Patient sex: M
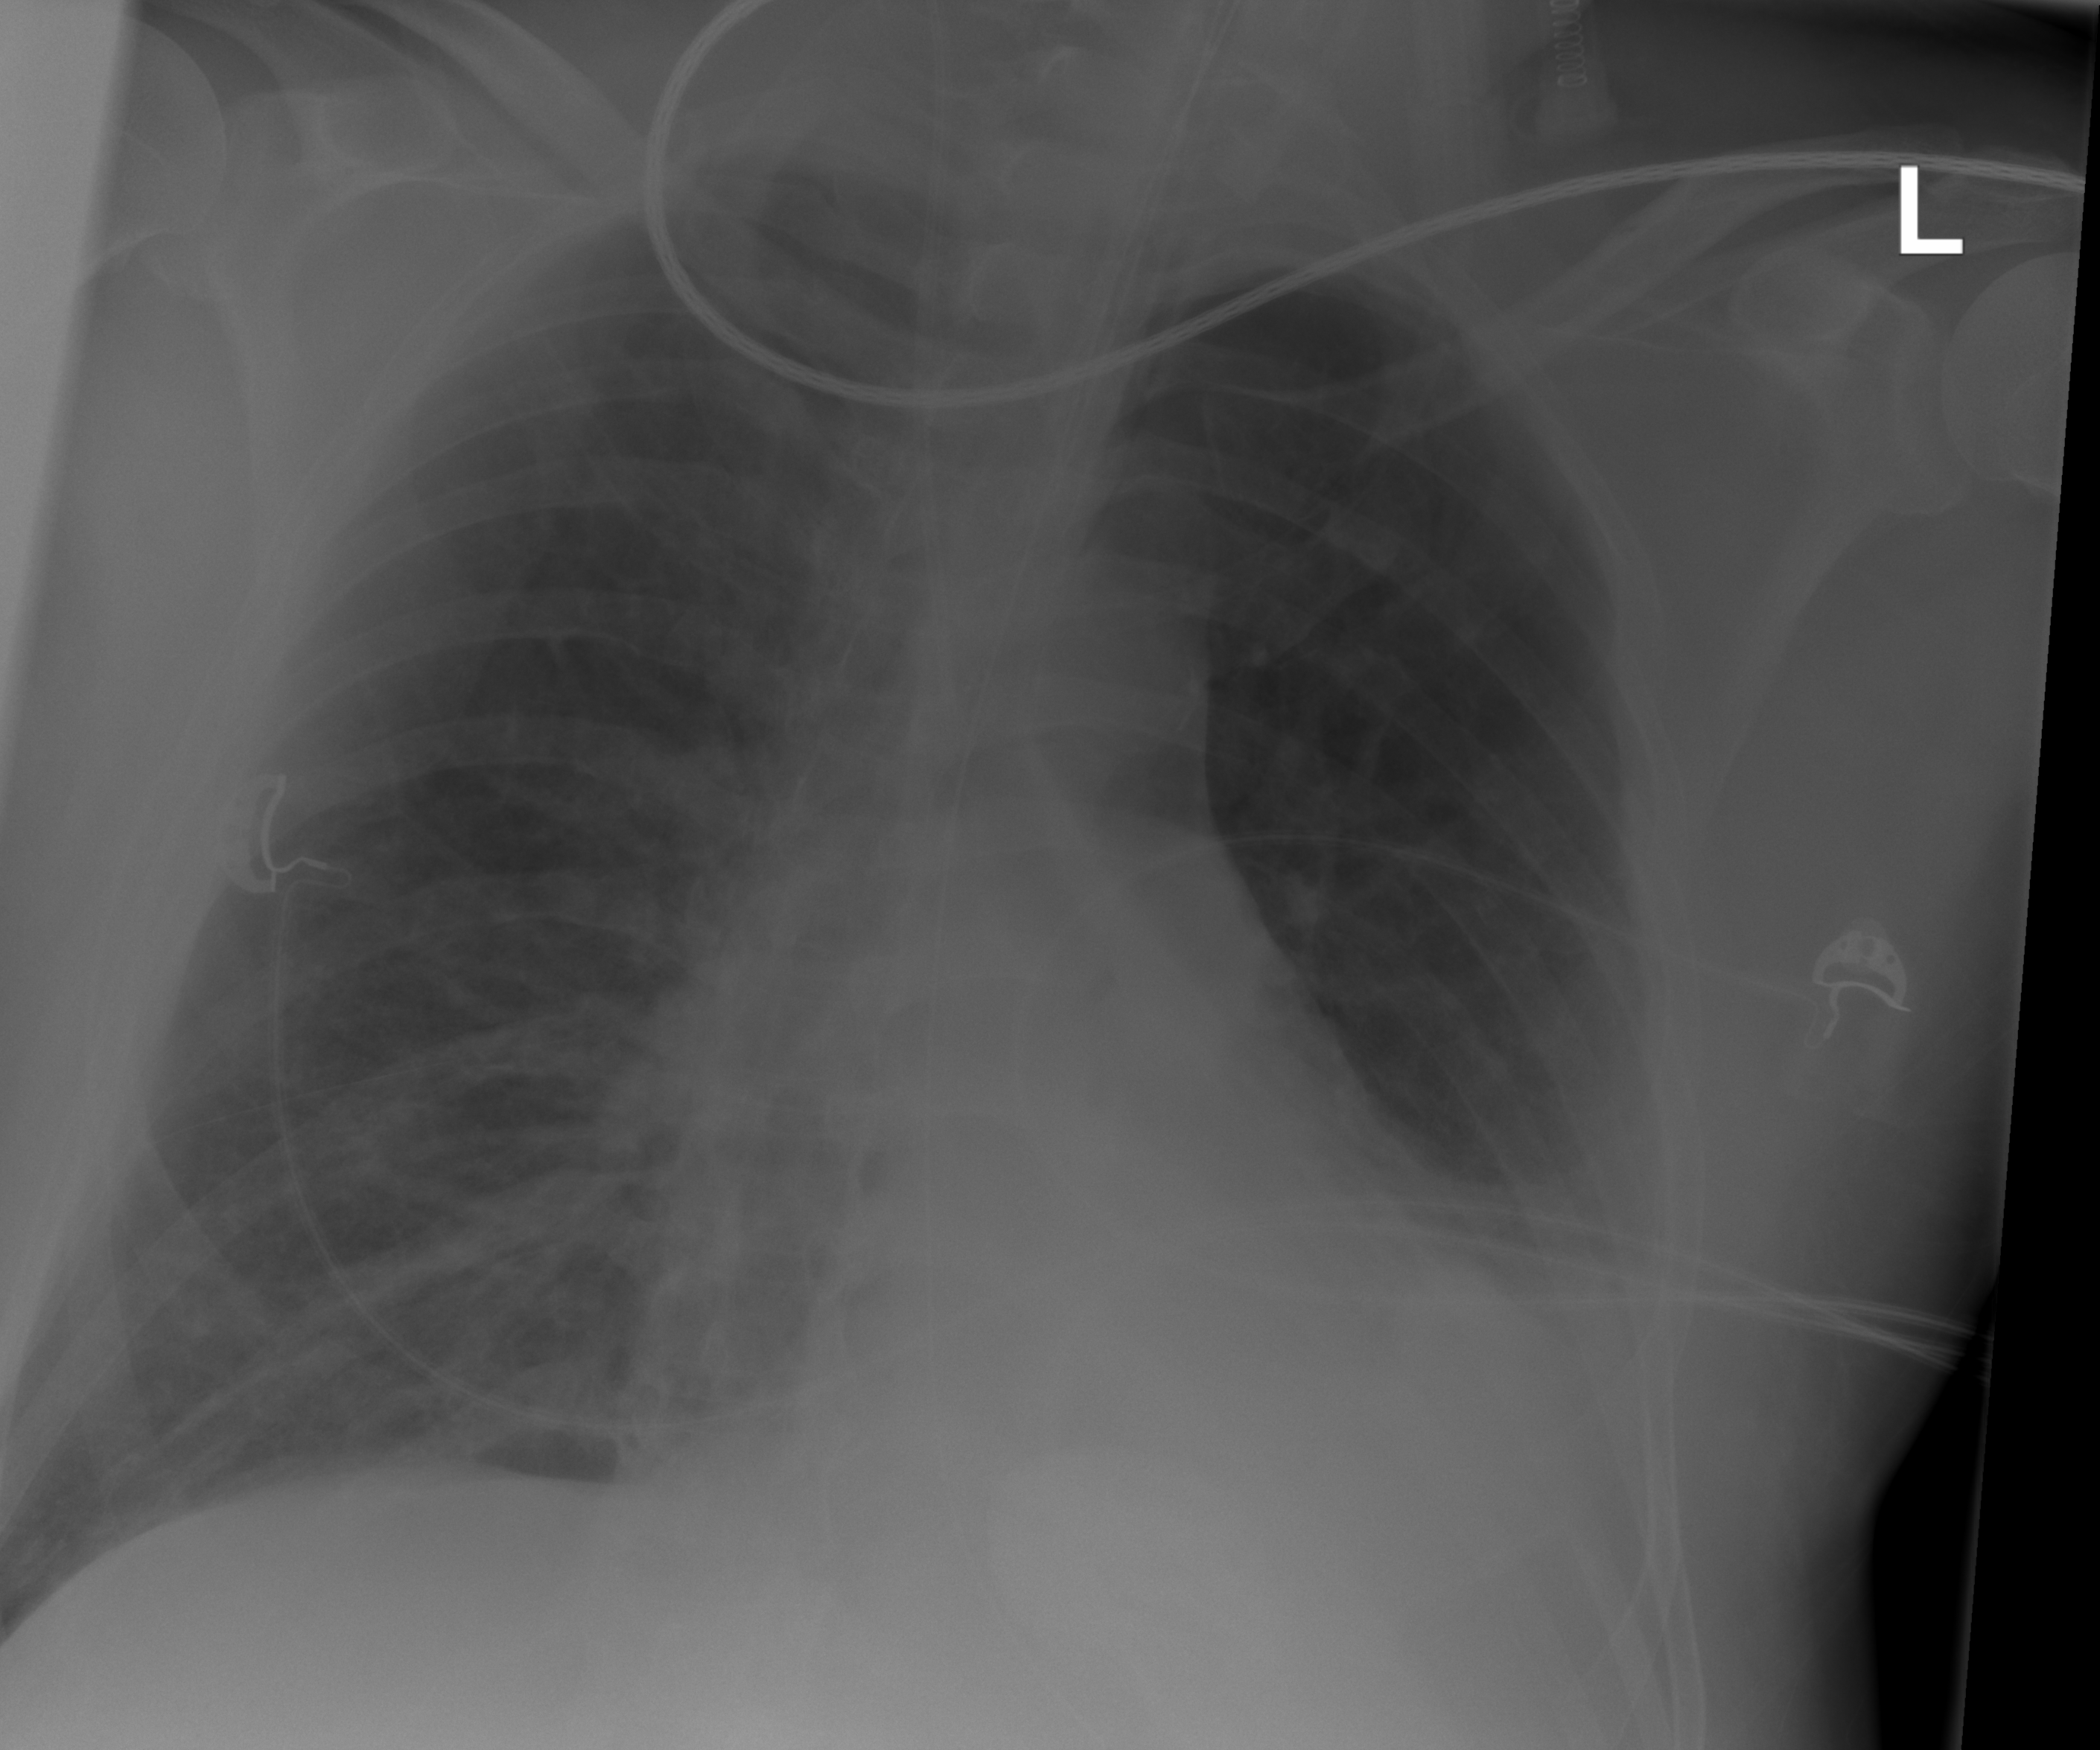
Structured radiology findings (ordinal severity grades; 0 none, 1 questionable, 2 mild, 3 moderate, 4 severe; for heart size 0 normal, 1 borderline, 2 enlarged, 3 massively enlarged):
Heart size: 0
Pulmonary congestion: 0
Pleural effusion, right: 0
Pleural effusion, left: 2
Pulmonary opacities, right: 1
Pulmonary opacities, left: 0
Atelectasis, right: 0
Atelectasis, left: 2